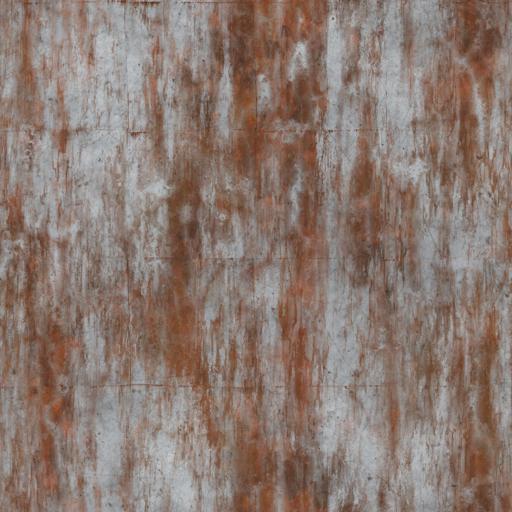
Tags: metal plates rust rusted